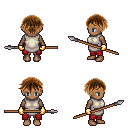
a pixel art fantasy rpg character, female body template, human, dark skin, white tunic, red pants, brown short bangs hairstyle, gold gloves, spear, four views (front, back, left, right), 2x2 character sprite sheet, small pixel art, hard edges, no anti-aliasing